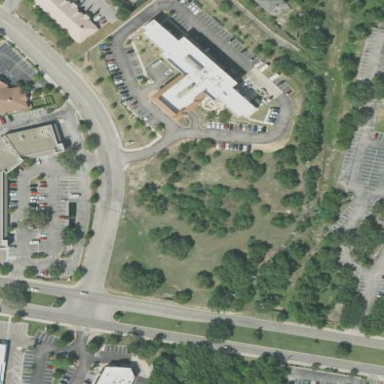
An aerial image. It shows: Healthcare facility identified as hospital.